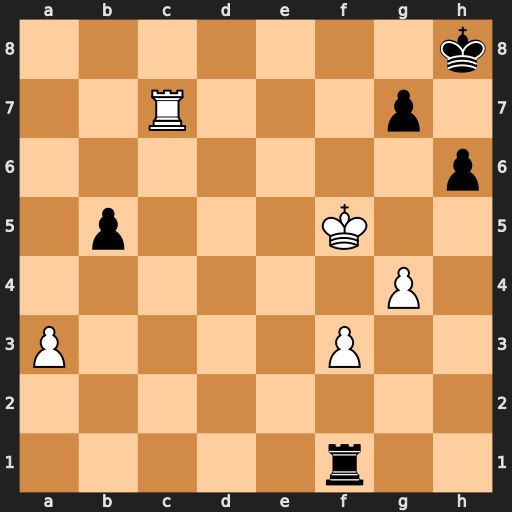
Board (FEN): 7k/2R3p1/7p/1p3K2/6P1/P4P2/8/5r2
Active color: w
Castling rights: -
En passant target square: -
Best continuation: Kg6 Rxf3 Rc8+ Rf8 Rxf8#